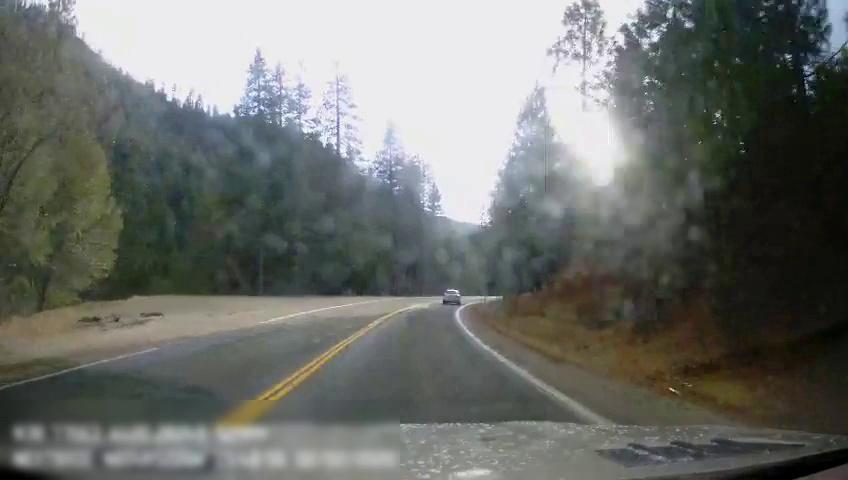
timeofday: Day
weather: Sunny
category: Drivable Space
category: Vehicles | Car
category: Lanes | Opposite Lane
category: Lanes | Current Lane
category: Lanes | Current Lane
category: Lanes | Current Lane